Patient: sex M, age 21
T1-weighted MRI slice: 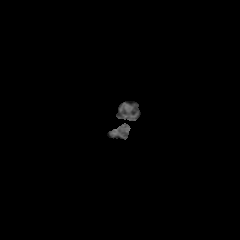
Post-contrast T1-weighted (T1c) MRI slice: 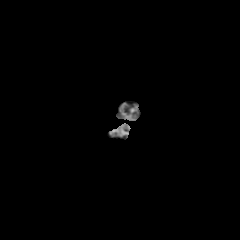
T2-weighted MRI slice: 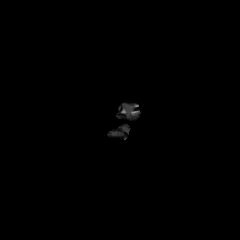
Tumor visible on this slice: no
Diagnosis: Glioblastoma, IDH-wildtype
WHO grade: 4